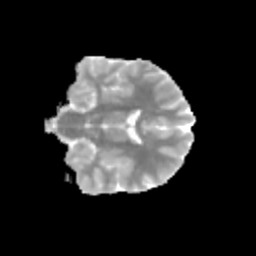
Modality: MD
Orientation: coronal
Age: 11
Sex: male
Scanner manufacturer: siemens
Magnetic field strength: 3 T
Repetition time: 3.8 s
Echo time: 0.07 s